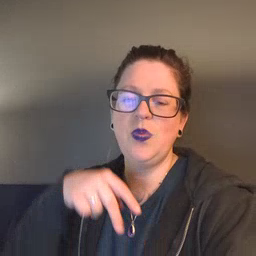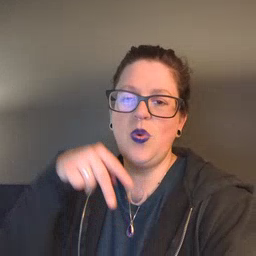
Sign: ride